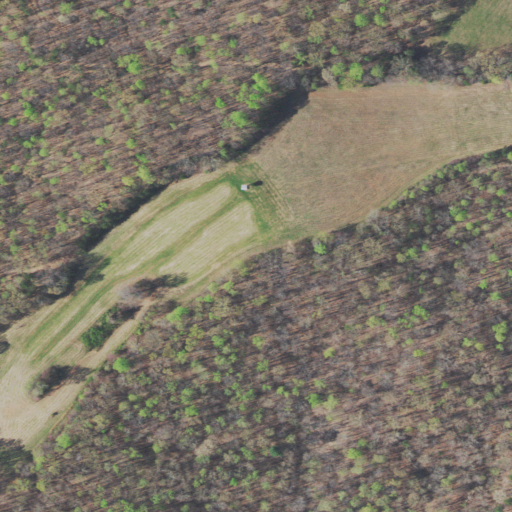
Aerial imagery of ridge(s) in Tennessee named McMinn Ridge containing deciduous forest, pasture, and shrub